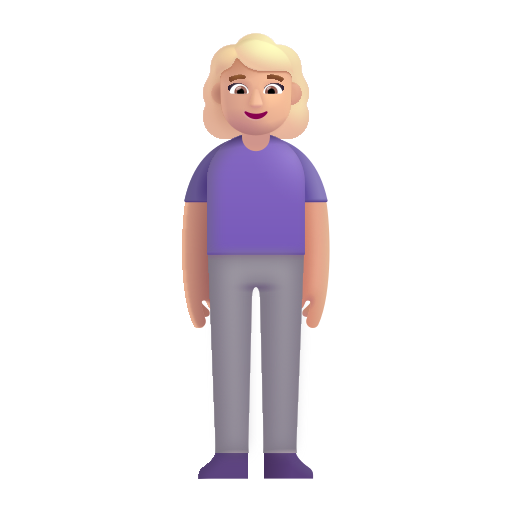
woman standing color  light